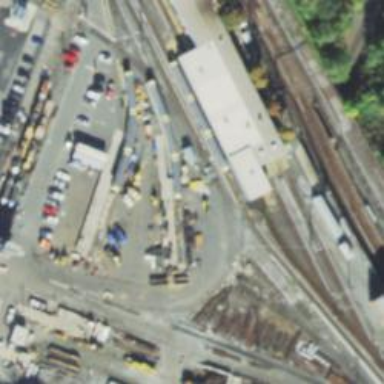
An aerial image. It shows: Yard area with electrified rail tracks.